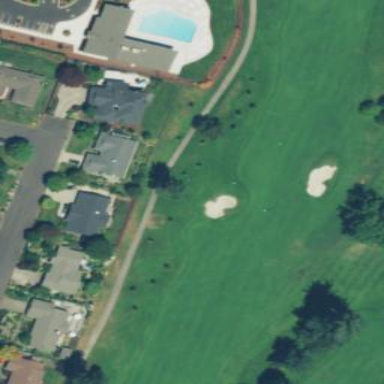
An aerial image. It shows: Golf fairway in the image.